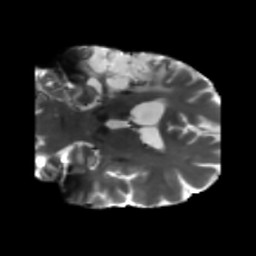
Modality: T2w
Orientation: coronal
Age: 47
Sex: male
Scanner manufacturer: siemens
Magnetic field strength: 3 T
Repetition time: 5.25 s
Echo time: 0.08 s